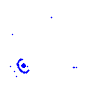
Particle: electron